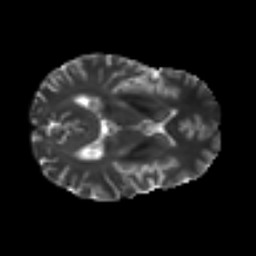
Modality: T2w
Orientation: axial
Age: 37
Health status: ill
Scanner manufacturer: philips
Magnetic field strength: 3 T
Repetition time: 9 s
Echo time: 0.127 s